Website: walmart
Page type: cart
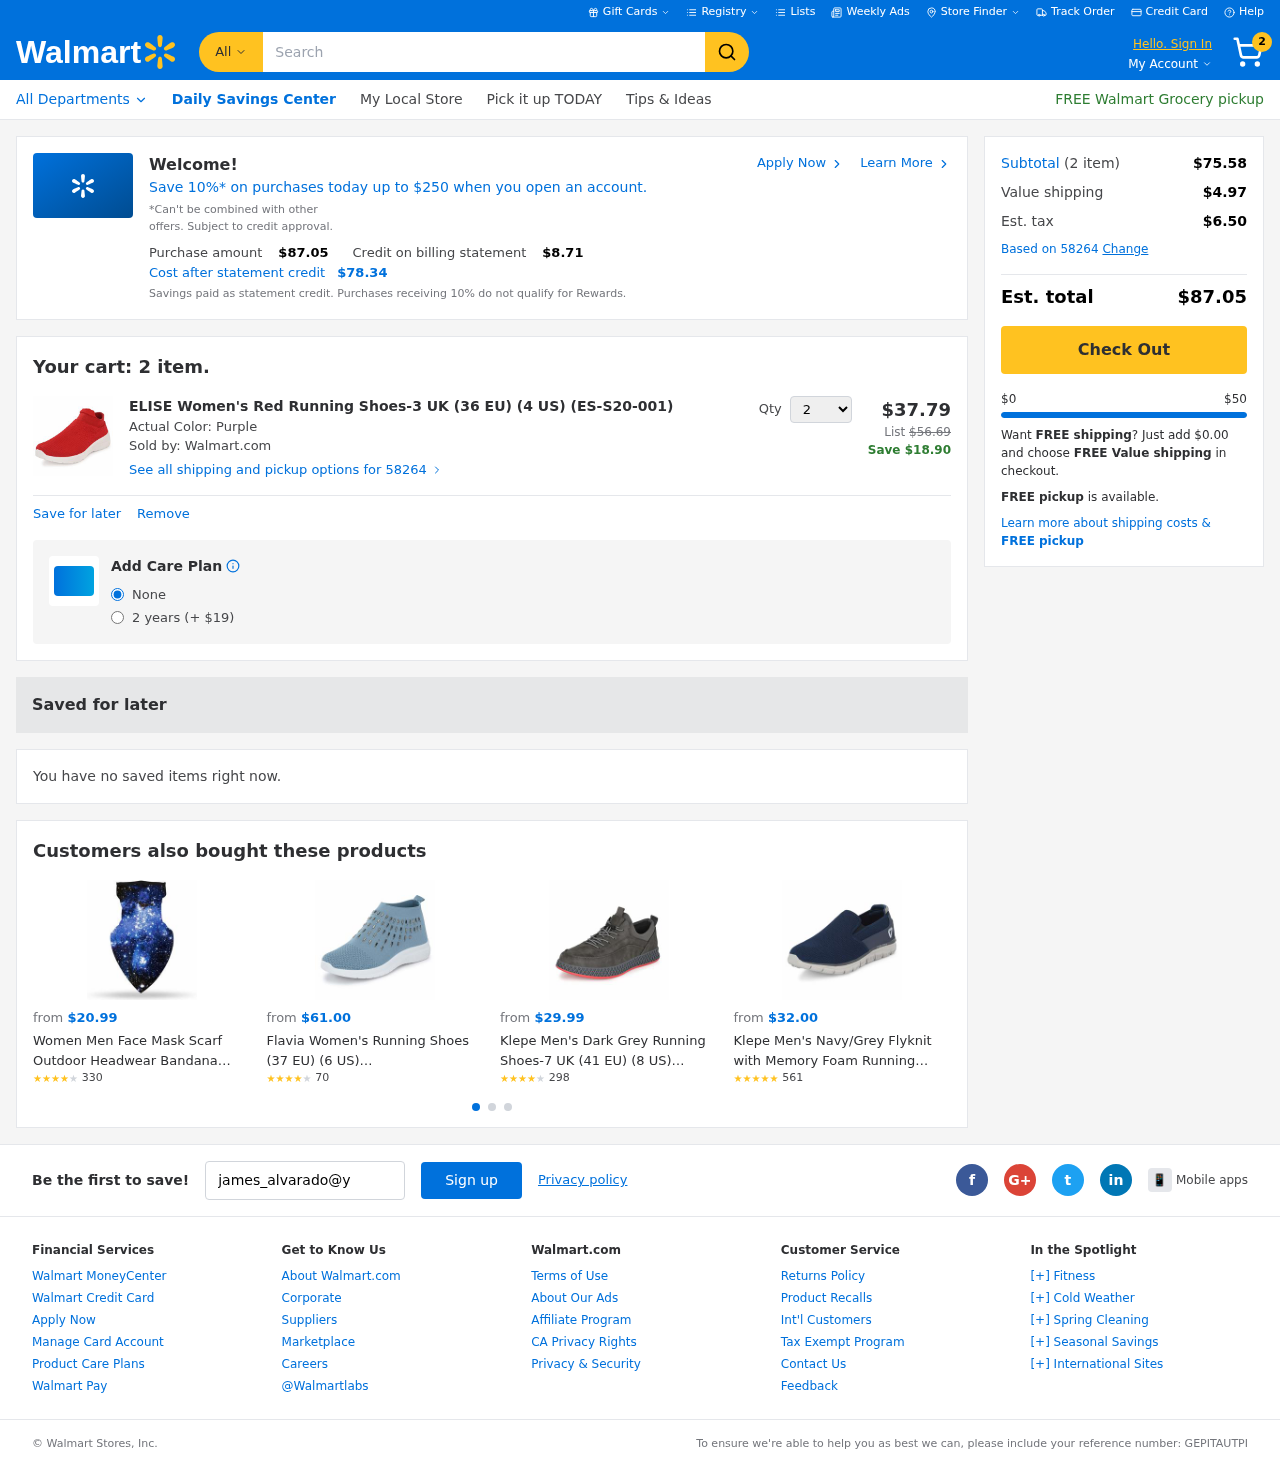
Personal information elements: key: PII_EMAIL
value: james_alvarado@yahoo.com
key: PII_POSTCODE
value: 58264
Product elements: key: PRODUCT1_NAME
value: ELISE Women's Red Running Shoes-3 UK (36 EU) (4 US) (ES-S20-001)
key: PRODUCT1_PRICE
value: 37.79
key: PRODUCT1_QUANTITY
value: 2
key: PRODUCT2_NAME
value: Women Men Face Mask Scarf Outdoor Headwear Bandana Sports Tube UV Face Mask for Workout Yoga Running
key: PRODUCT2_NUM_RATINGS
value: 330
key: PRODUCT2_PRICE
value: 20.99
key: PRODUCT2_RATING
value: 3.5
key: PRODUCT3_NAME
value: Flavia Women's Running Shoes (37 EU) (6 US) (F/HD00641/BLU_L.Blue_5 UK)
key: PRODUCT3_NUM_RATINGS
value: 70
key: PRODUCT3_PRICE
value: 61
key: PRODUCT3_RATING
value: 3.7
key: PRODUCT4_NAME
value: Klepe Men's Dark Grey Running Shoes-7 UK (41 EU) (8 US) (JC031/DKGRY)
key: PRODUCT4_NUM_RATINGS
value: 298
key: PRODUCT4_PRICE
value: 29.99
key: PRODUCT4_RATING
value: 4.4
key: PRODUCT5_NAME
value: Klepe Men's Navy/Grey Flyknit with Memory Foam Running Shoes-7 UK (41 EU) (8 US) (CE-1336/NVYGRY)
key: PRODUCT5_NUM_RATINGS
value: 561
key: PRODUCT5_PRICE
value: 32
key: PRODUCT5_RATING
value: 4.7
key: PRODUCT1_ORIGINAL_PRICE
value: $56.69
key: PRODUCT1_SAVINGS
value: Save $18.90
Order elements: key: ORDER_NUM_ITEMS
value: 2
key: ORDER_TOTAL
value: $87.05
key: PROMO_TOTAL_AFTER_CREDIT
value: $78.34
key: ORDER_SUBTOTAL
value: $75.58
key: ORDER_SHIPPING_COST
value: $4.97
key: ORDER_TAX
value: $6.50
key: FREE_SHIPPING_REMAINING
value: $0.00
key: ORDER_REFERENCE_NUMBER
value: GEPITAUTPI
Search elements: key: HEADER_SEARCH
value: Search
Other elements: key: PROMO_CREDIT
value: $8.71